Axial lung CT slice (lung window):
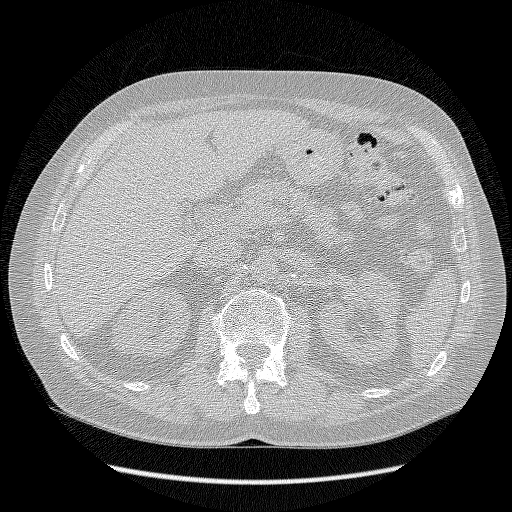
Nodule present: no